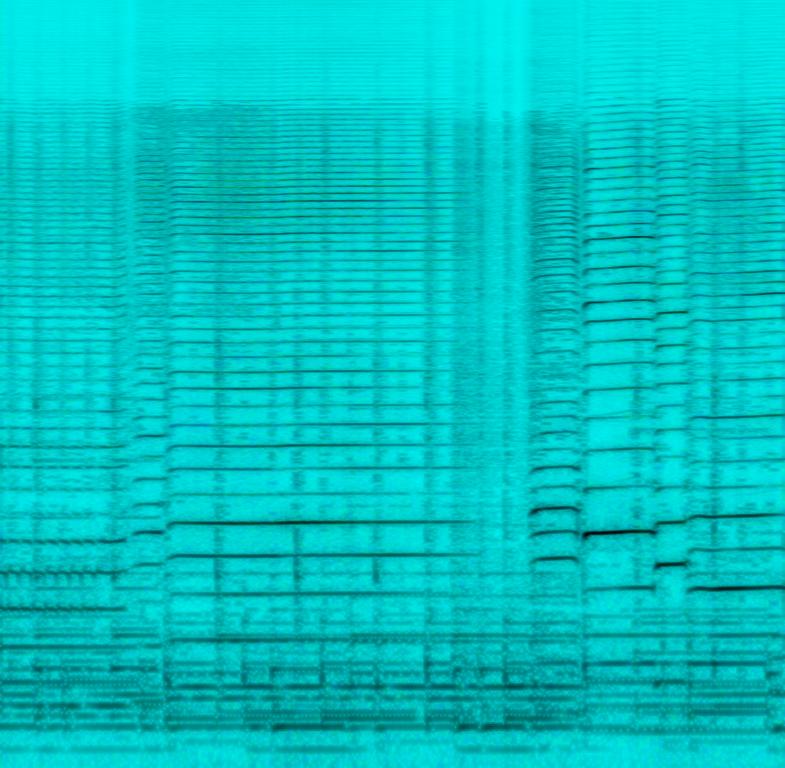
This song features a harmonica playing the main melody. This is accompanied by percussion playing a simple beat with the focus on the snare. The bass plays the root note of the chord. Due to the low quality of the audio, the other instruments cannot be heard. T.